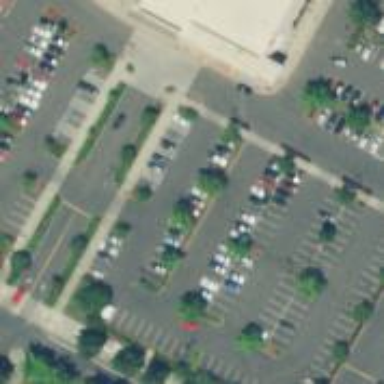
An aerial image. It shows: Parking space.